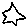
Label: star